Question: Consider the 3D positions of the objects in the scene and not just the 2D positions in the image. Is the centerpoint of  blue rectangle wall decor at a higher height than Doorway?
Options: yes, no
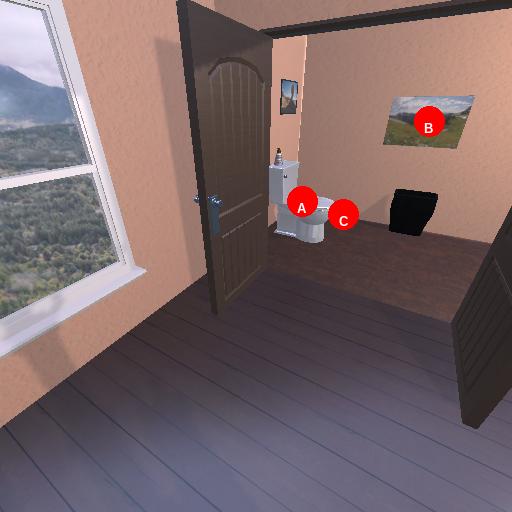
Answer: yes